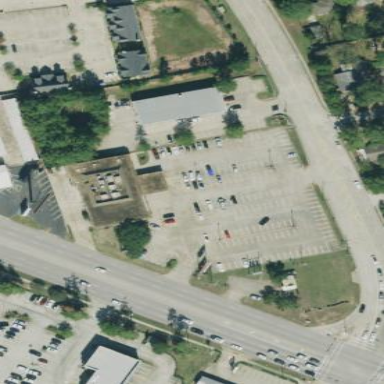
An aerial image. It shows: Retail area.